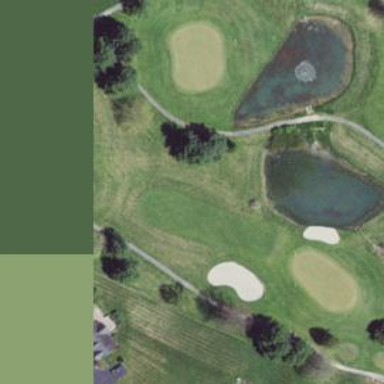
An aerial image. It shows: View of golf hole.